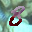
Label: 8